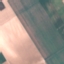
Land use / land cover class: AnnualCrop